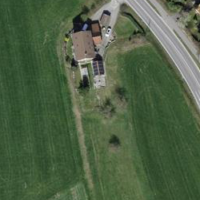
EUNIS habitat code: 25
Species observed at this site:
Salvia pratensis